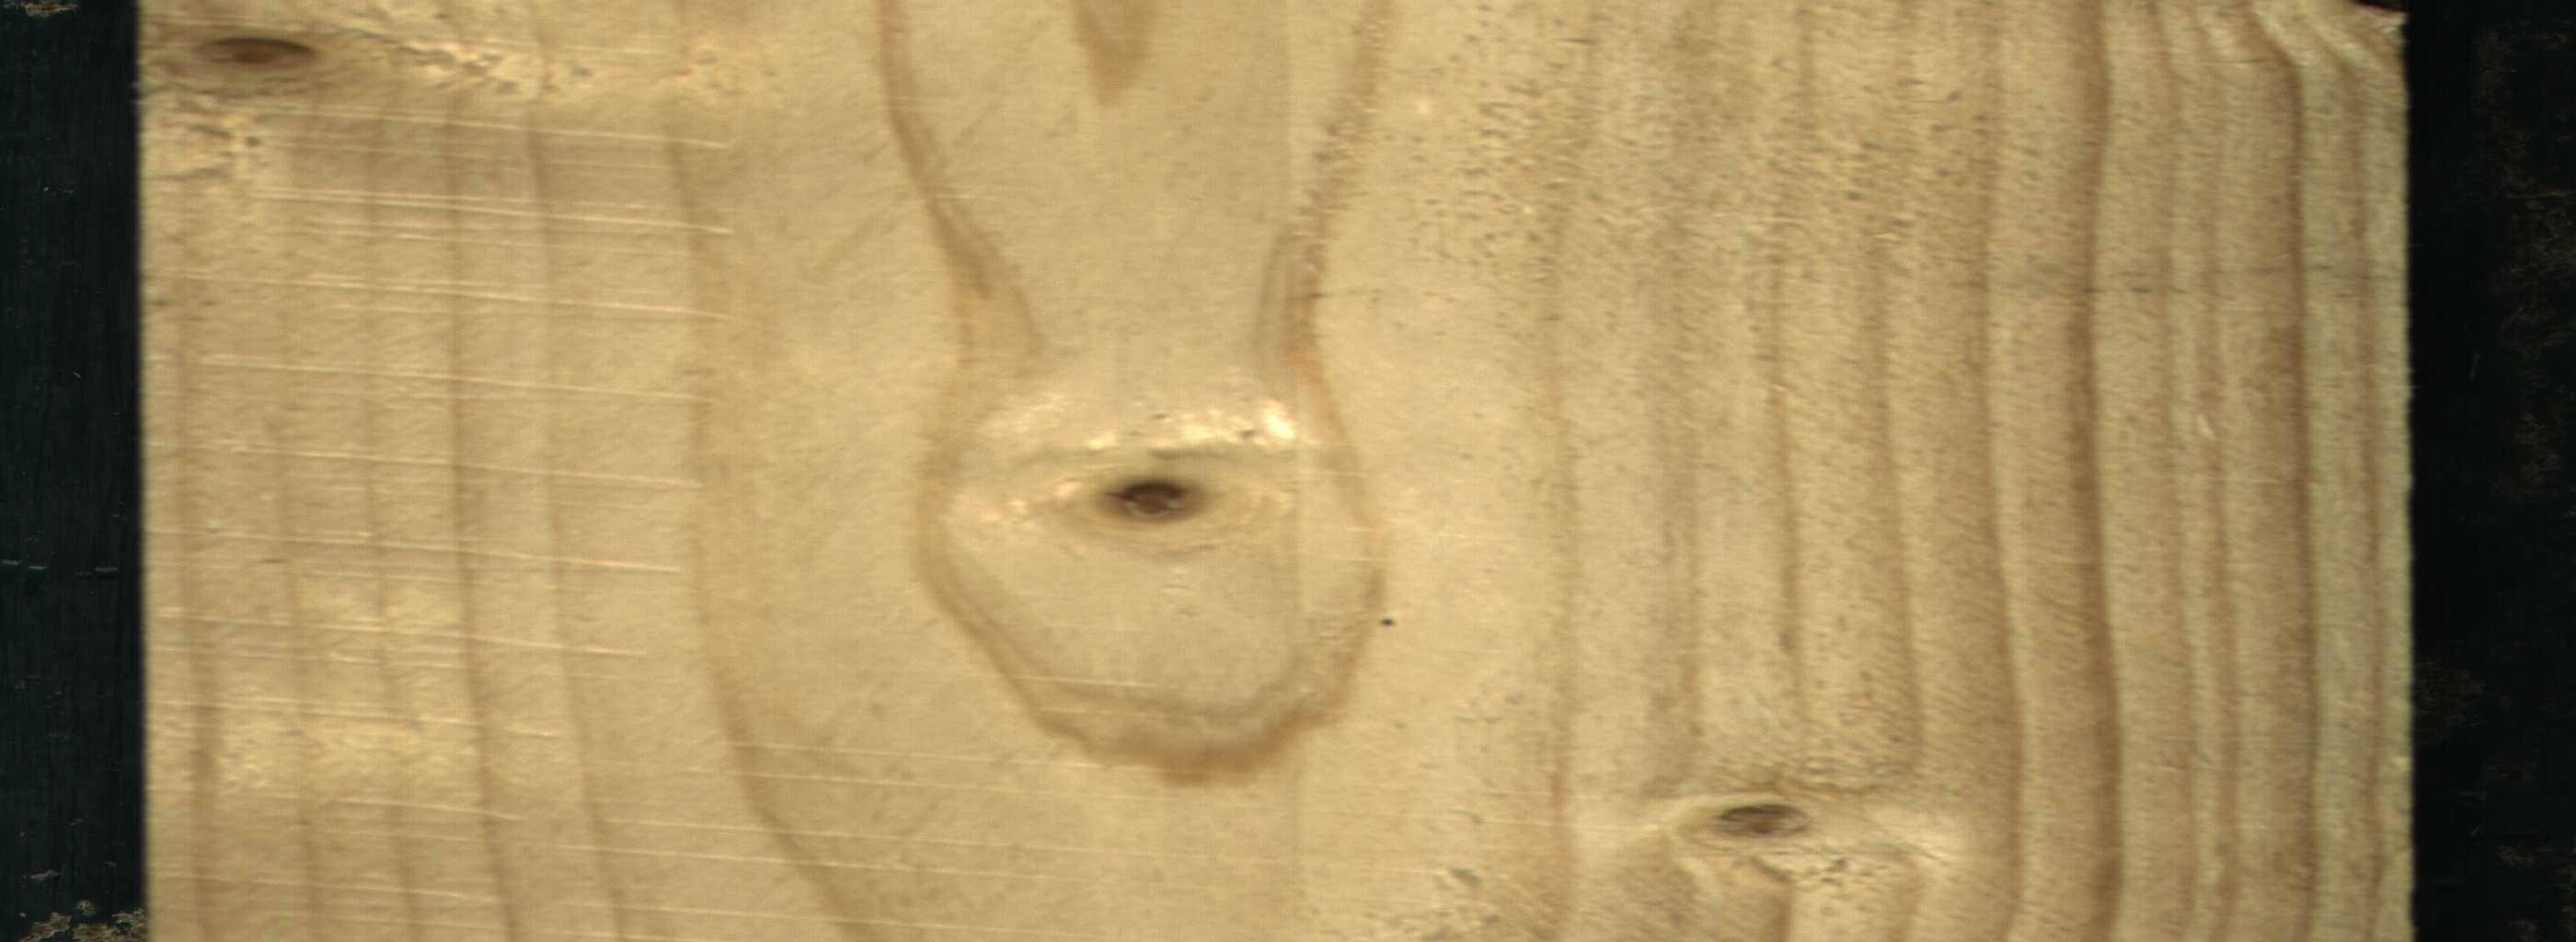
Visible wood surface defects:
Live_Knot
Live_Knot
Live_Knot